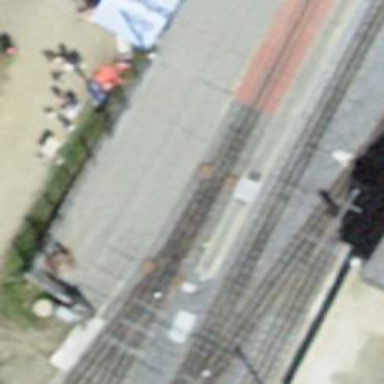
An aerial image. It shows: Railway switch with turnout to the right.